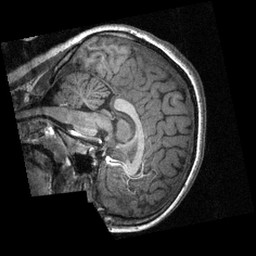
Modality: T1w
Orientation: sagittal